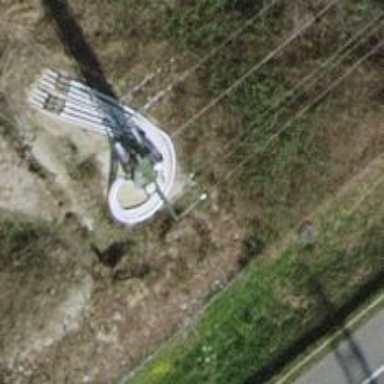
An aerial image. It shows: Three power lines with cables.